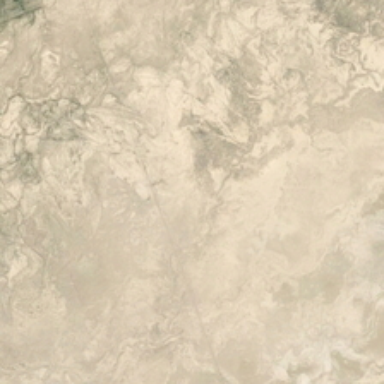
It is a piece of yellow desert .